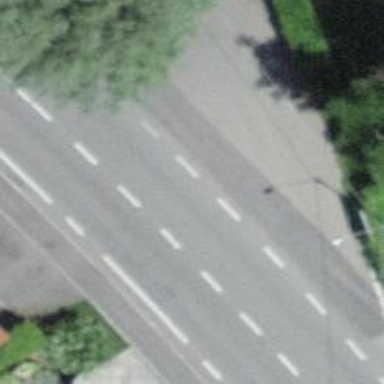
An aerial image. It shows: Road with "give way" sign.